Question: I am working on a final project for my ASP.NET MVC class. To summarize the application, it is a hotel management system that allows users to reserve a hotel room.
I am using the bootstrap Nuget package to supply to CSS styling, but after troubleshooting, I discovered it is causing issues with sizing of the box model.
I am working on the administration panel, where a system administrator can login to perform administration tasks; such as review reservations, view user data, etc. When I view the page, the width is fit to the screen, but the height is very short, it seems to render to 1366x215.5, while I expect it to fill the display. Its worth noting that I am using an Entity Framework controller (with the pre-generated views), so rather than redirect from the administrator page to the EF controller, I am using an IFrame to display the EF Views from the Admin Controller.
When I remove the link to the bootstrap.min.css from the parent view, leaving the bootstrap link in the view displayed by the IFrame, everything works nicely. So I imagine its related to an issue when the parent uses the bootstrap.min.css file. I have tried reversing it, where I remove the link from the IFrame view, and keep it inside the parent view, but it still happens then.
Seems to be 100% caused by the bootstrap link in the parent view, but I use it all over my application and have no issues anywhere else.
Here is a photo of what is being displayed:

I use a master layout for my administrator pages:
'''
<!DOCTYPE html>
<html>
<head>
<meta name="viewport" content="width=device-width" />
<link href="~/Content/bootstrap.min.css" rel="stylesheet" />
<title>ReserveIt | @ViewBag.Title</title>
</head>
<body>
<nav class="navbar navbar-expand-lg navbar-light bg-light">
<a class="navbar-brand">ReserveIt</a>
<button class="navbar-toggler" type="button" data-toggle="collapse" data-target="#navbarSupportedContent" aria-controls="navbarSupportedContent" aria-expanded="false" aria-label="Toggle navigation">
<span class="navbar-toggler-icon"></span>
</button>
<div class="collapse navbar-collapse" id="navbarSupportedContent">
<ul class="navbar-nav mr-auto">
<li class="nav-item active">
@Html.ActionLink("Users", "Main", "Admin", null, new { @class = "nav-link" })
</li>
@if (Session["email"] != null)
{
<li class="nav-item">
@Html.ActionLink("My Account", "Details", "Accounts", new { id = Session["userID"] }, new { @class = "nav-link" })
</li>
}
<li class="nav-item">
<a class="nav-link" href="reservations.php">Reservations</a>
</li>
</ul>
<div class="form-inline my-2 my-lg-0">
@if (Session["email"] == null)
{
@Html.ActionLink("Login", "Index", "Login", null, new { @class = "btn btn-outline-success my-2 my-sm-0" });
}
else
{
@Html.ActionLink("Logout", "Logout", "Login", null, new { @class = "btn btn-outline-success my-2 my-sm-0" });
}
</div>
</div>
</nav>
@RenderBody()
</body>
</html>
'''
I currently only have the layout reference and the IFrame tags in the parent view
'''
@{
ViewBag.Title = "Main";
Layout = "~/Views/Shared/_AdminMasterLayout.cshtml";
}
<iframe src="@Url.Action("Index", "Accounts")"></iframe>
'''
And the EF Controller view (the view displayed in the IFrame) is as follows
'''
@model IEnumerable<ReserveIt.Models.User>
@{
ViewBag.Title = "Index";
}
<link href="~/Content/bootstrap.min.css" rel="stylesheet" />
<p>
@Html.ActionLink("Create New", "Create")
</p>
<table class="table">
<tr>
<th>
@Html.DisplayNameFor(model => model.Email)
</th>
<th>
@Html.DisplayNameFor(model => model.Firstname)
</th>
<th>
@Html.DisplayNameFor(model => model.Middlename)
</th>
<th>
@Html.DisplayNameFor(model => model.Lastname)
</th>
<th>
@Html.DisplayNameFor(model => model.Phone)
</th>
</tr>
@foreach (var item in Model)
{
<tr>
<td>
@Html.DisplayFor(modelItem => item.Email)
</td>
<td>
@Html.DisplayFor(modelItem => item.Firstname)
</td>
<td>
@Html.DisplayFor(modelItem => item.Middlename)
</td>
<td>
@Html.DisplayFor(modelItem => item.Lastname)
</td>
<td>
@Html.DisplayFor(modelItem => item.Phone)
</td>
<td style="white-space: nowrap">
@Html.ActionLink("Edit", "Edit", new { id = item.UserID }) |
@Html.ActionLink("Details", "Details", new { id = item.UserID }) |
@Html.ActionLink("Delete", "Delete", new { id = item.UserID })
</td>
</tr>
}
</table>
'''
I am relatively new to ASP.NET, so I am likely missing something and am excited to learn.
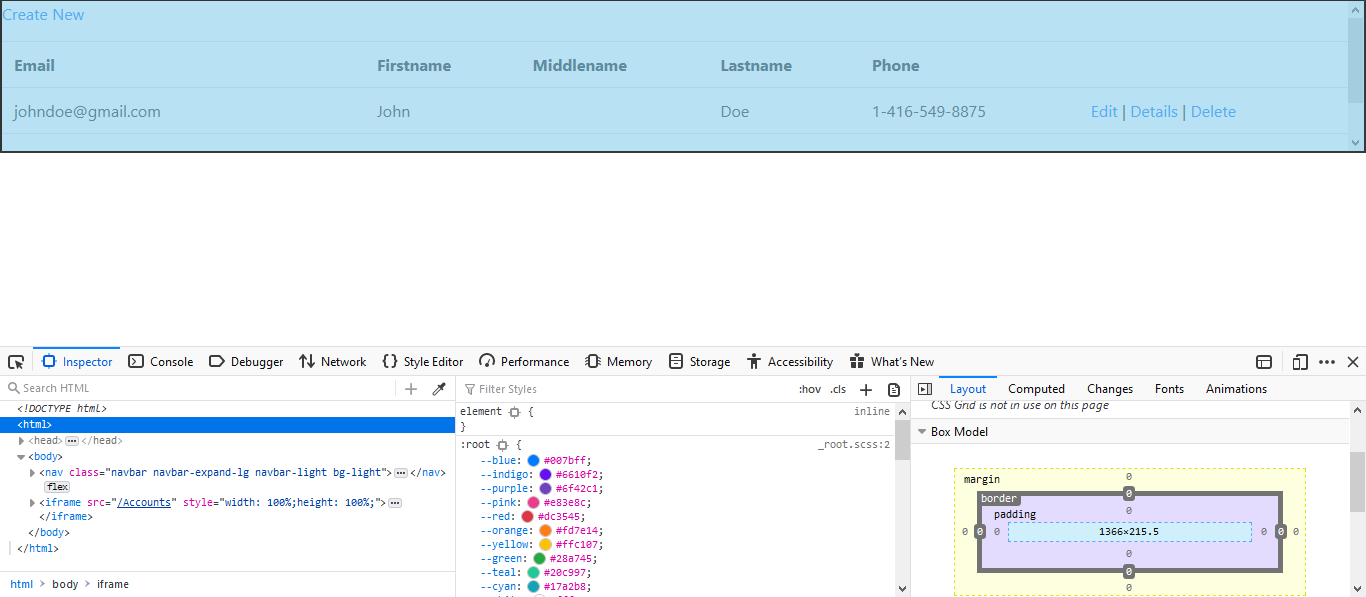
Answer: There are a couple of ways you can resolve this issue.
First it is always recommended in BootStrap to wrap an iframe in embed-responsive tag and set an aspect ratio. For example :
See: <URL>
Though more for you purposes and the way you have things setup it might be more advisable to just set the height of the iframe via a CSS styling yourself say 80vh (or 80% of vertical height of screen ).
Unfortunately a few thoughts and design considerations when using frames that you make wish to take into account. The major issue with and iframe is that you cannot exactly how the content in the frame will render on each device to account for screen real estate, font size, spacing, etc. that user will have or how much content will ultimately be needed for iframe to display so ultimately using iframes will end up with extra spacing to account for these differences, and may or may not end up messing theme of your design. Or will be too small for content and therefore may need scrollbars and therefore may present usability issues to the user.